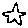
Label: star